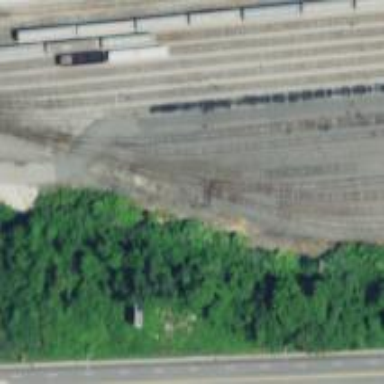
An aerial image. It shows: Railway yard in service.